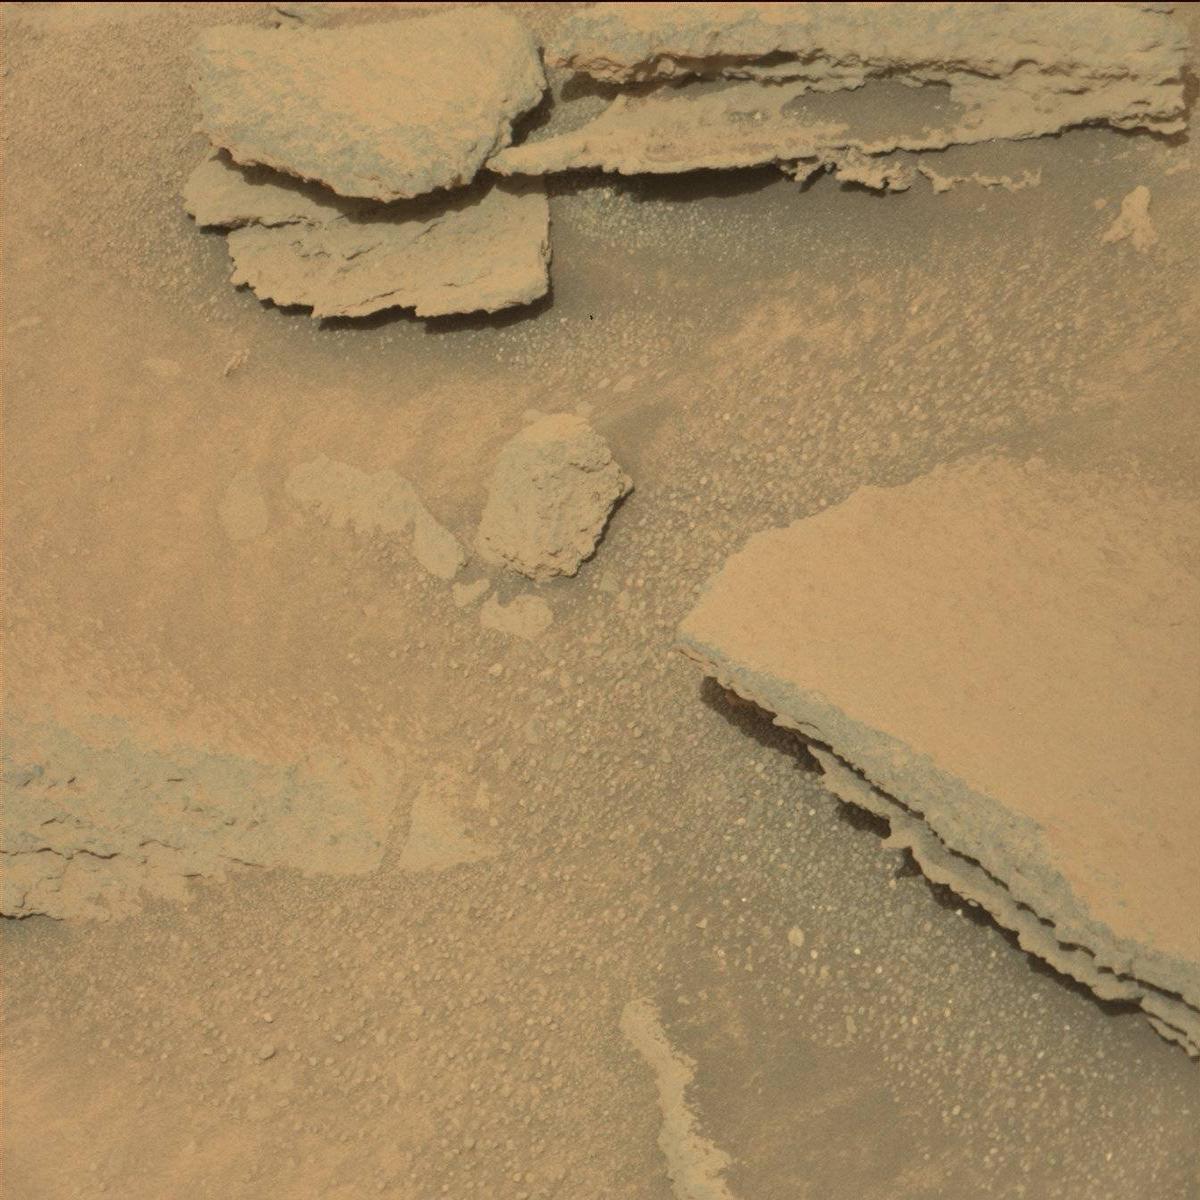
Terrain classes present: Bedrock, Sand / Soil